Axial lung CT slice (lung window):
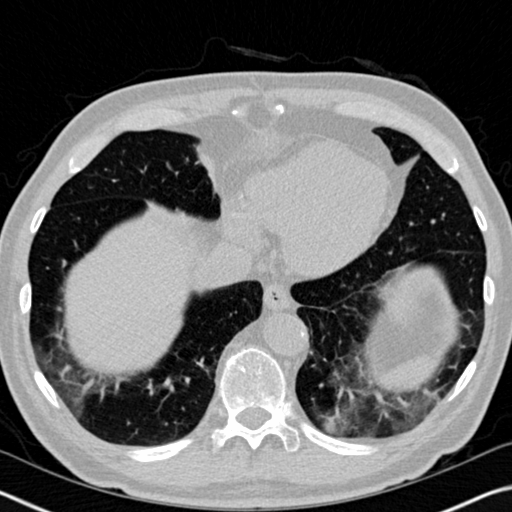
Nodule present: no